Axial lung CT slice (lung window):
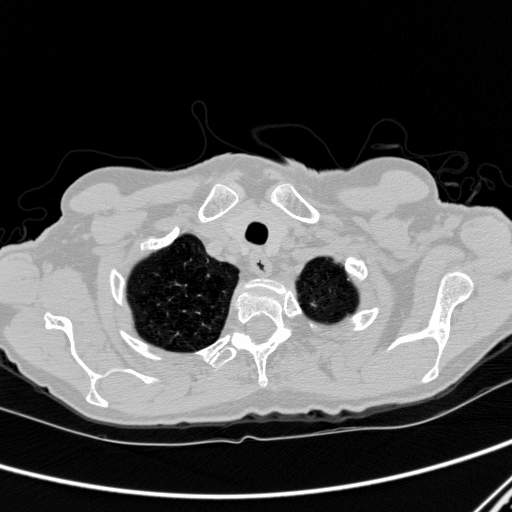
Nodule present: no